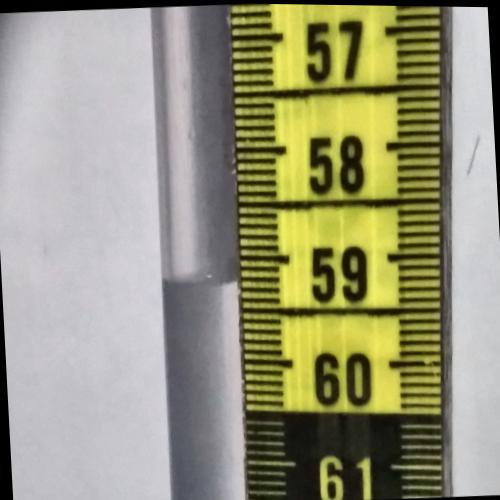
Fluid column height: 59.2 cm